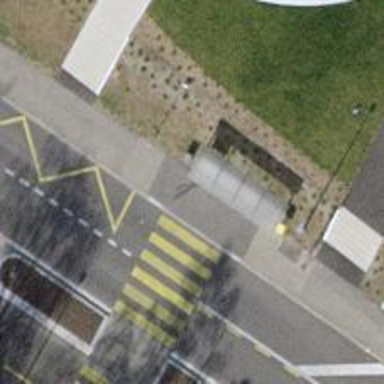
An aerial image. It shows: Bus stop with sheltered platform for public transport.